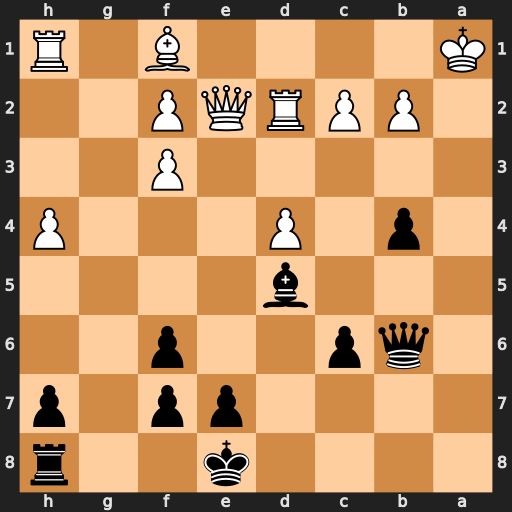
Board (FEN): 4k2r/4pp1p/1qp2p2/3b4/1p1P3P/5P2/1PPRQP2/K4B1R
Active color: b
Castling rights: k
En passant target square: -
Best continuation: Qa5+ Kb1 Qa2+ Kc1 Qa1#